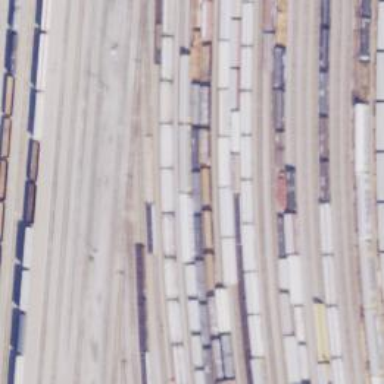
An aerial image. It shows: Railway yard.